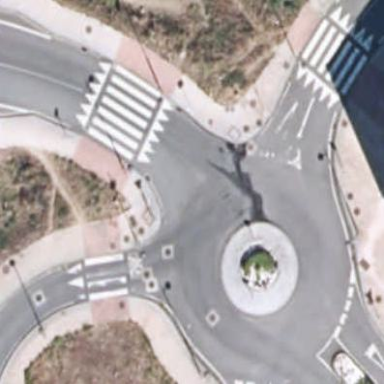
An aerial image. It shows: Residential road with roundabout.